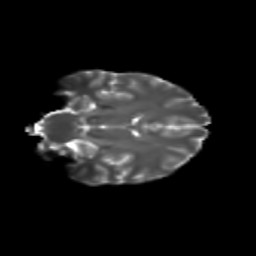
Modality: T2w
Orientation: coronal
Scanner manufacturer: siemens
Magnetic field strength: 3 T
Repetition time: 9.2 s
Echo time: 0.084 s